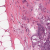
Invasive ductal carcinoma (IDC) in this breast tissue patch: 1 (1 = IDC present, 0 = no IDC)